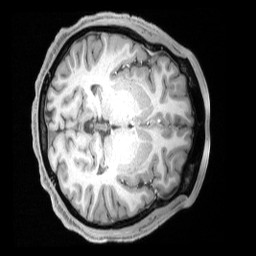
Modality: T1w
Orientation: axial
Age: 40
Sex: male
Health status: ill
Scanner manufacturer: siemens
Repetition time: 2.4 s
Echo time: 0.00231 s